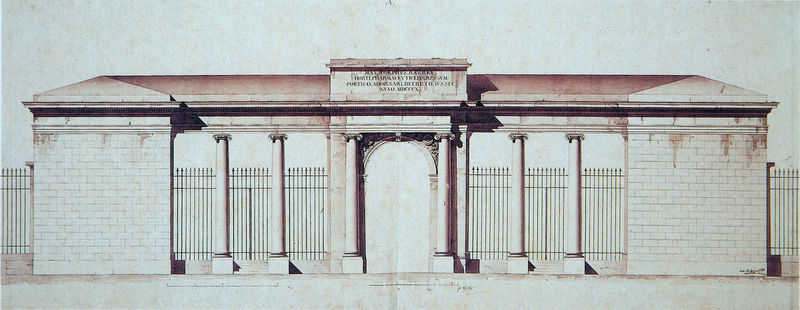
Titel: Botanischer Garten in München, Eingangstor (Entwurf I) - Aufriss
Künstler: Carl von Fischer
Standort: München
Institution: Oberste Baubehörde, Plansammlung
Schlagwörter: schatten, weiß, dreieck, menschen, braun, hell, licht, paris, skizze, säule, säulen, zeichnung, dach, gebäude, haus, rot, zaun, wand, architektur, sockel, stein, wache, gitter, klassizismus, renaissance, schrift, papier, ansicht, bogen, fassade, italien, fischer, giebel, mauer, ziegel, rundbogen, symmetrie, inschrift, tor, eingang, fugen, laviert, kolonnade, antike, denkmal, mauerwerk, druck, stich, blanc, text, koloriert, friedhof, zoo, entwurf, architrav, arkaden, kapitelle, kapitell, fries, portal, ziegelwand, öffnung, gesims, klinker, quader, risalit, ionisch, portikus, rouge, frontansicht, historismus, vorderansicht, stadtmauer, plan, tempel, basis, dorisch, postament, gespiegelt, gravure, klassik, botanischer garten, schaft, fer, bau, antique, monument, kapitel, gebälk, klassizistisch, historisch, pierre, triumphbogen, riss, colonne, aufriss, korintisch, carl von fischer, attika, plinthen, satteldach, durchfahrt, entree, latein, karl von fischer, kolonade, halbsäulen, saulen, toskanisch, klassizissmus, architecture, esquisse, arc, arche, architecte, base, chapiteau, colonnes, corniche, dach rot, dessin, eckpavillons, eingangsportal, fronton, grille, inscription, ionique, ioniques, kalk, latin, neoklassisch, ordre, porte, portico, projet, quadermauerwerk, saäule, taun, tiergarten, toit, triumpgbogenschema, zeicnung, classique, coloriert, couleur, facade, palais, symétrie, mur, parc, frontispice, grec, dieu, innschrift, portail, pilastre, sépia, temple, passage, frise, portique, tympan, corinthien, inscriptions, romain, dorique, morte, cloture, batiment, simple, dédicace, symétrique, relevé, flèches, colonnes corinthiennes, colonnes ioniques, frises, grilles, porche, xixe siècle, brique, doriques, ㅡㅕㄱ, ionisme, sobre, sans fond, nacré, grillage, reproduction, écritures, hdhd, frontont, classic, neo classic, collon, chapiteaux, aarchitecture, entablement, fut